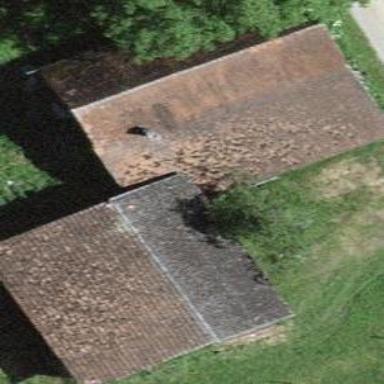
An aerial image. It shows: Rural barn.